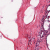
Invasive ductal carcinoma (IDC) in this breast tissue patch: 0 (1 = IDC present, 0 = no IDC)